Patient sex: M
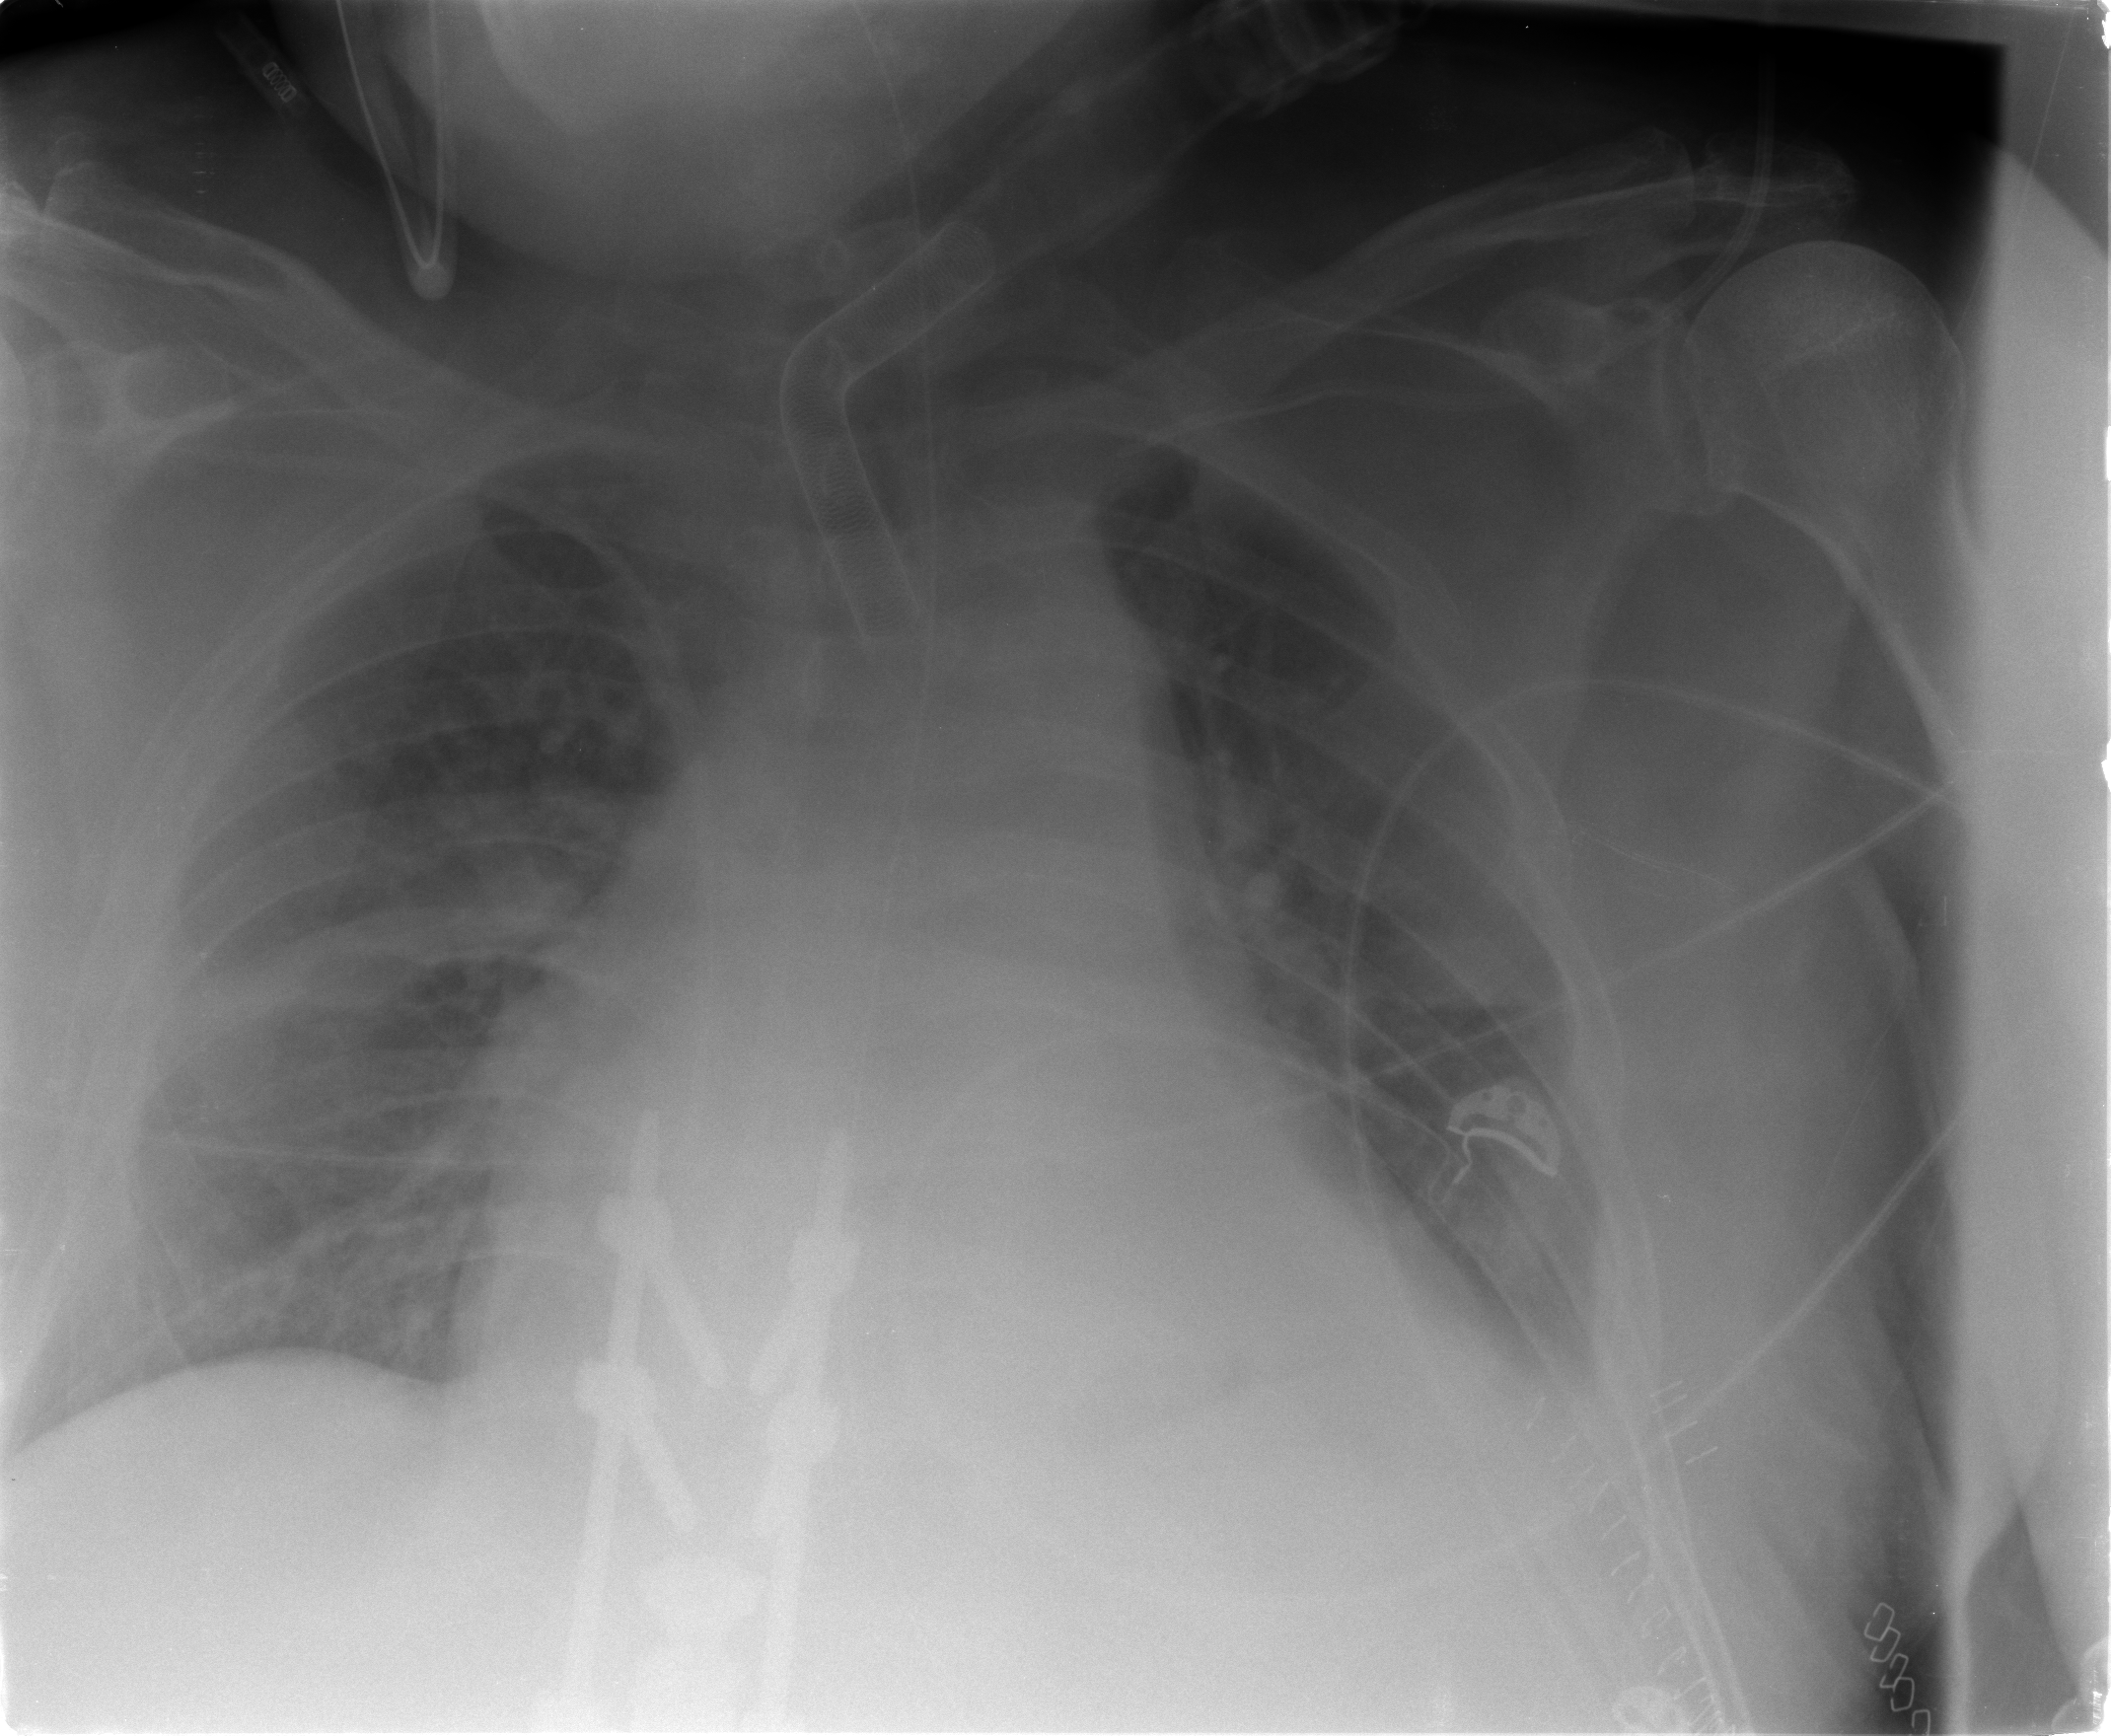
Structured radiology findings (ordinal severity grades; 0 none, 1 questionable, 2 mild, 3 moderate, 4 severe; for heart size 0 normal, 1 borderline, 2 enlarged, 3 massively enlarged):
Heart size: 2
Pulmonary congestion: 2
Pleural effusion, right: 0
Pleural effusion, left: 2
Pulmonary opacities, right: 1
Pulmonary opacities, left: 0
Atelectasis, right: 2
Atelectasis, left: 2